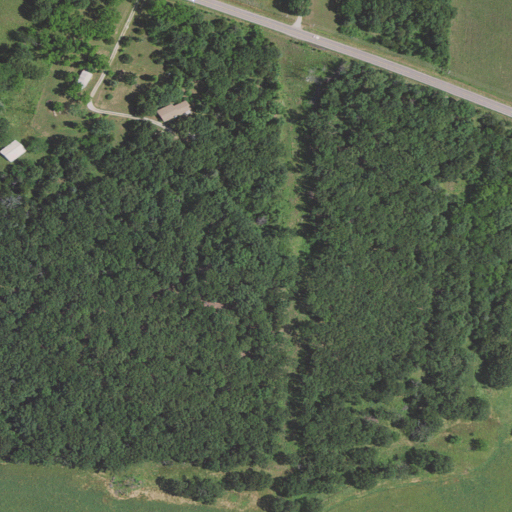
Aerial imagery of mountain in Missouri named The Mound containing deciduous forest, pasture, mixed forest, low intensity development, open development, medium intensity development, and high intensity development